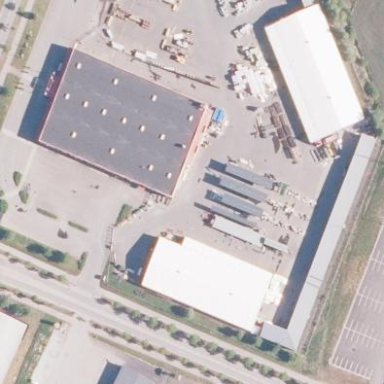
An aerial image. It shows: Hardware shop located within building.